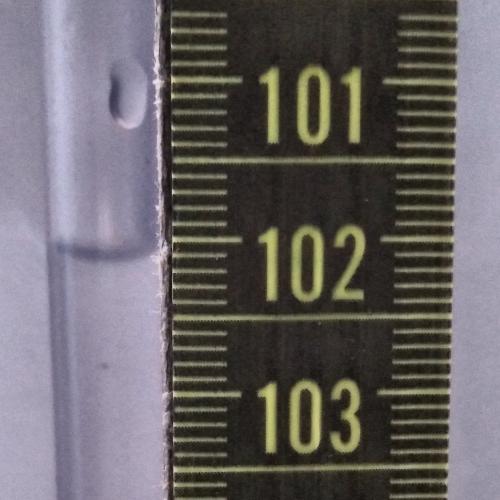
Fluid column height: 102.1 cm